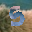
Label: 5